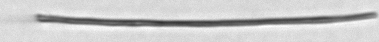
Label: fiber